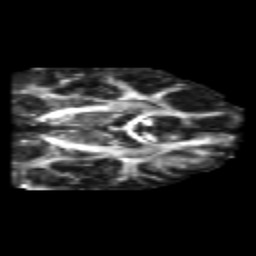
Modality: FA
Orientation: coronal
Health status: healthy
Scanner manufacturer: philips
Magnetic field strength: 3 T
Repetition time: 6.964 s
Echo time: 0.092 s